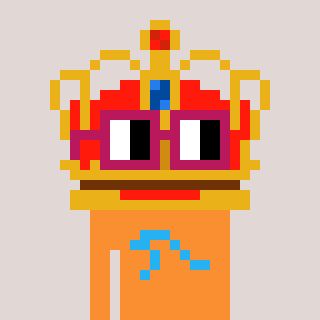
a pixel art character with square dark red glasses, a crown-shaped head and a orange-colored body on a warm background